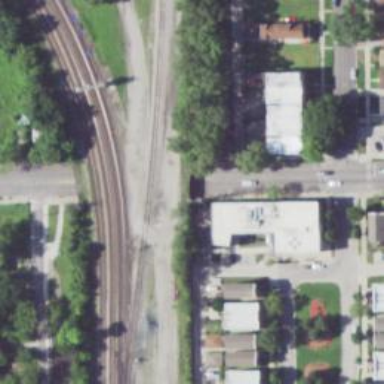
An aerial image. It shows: Railway level crossing.